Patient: sex M, age 33
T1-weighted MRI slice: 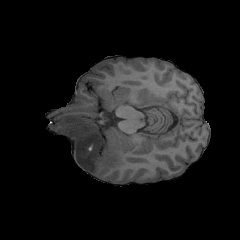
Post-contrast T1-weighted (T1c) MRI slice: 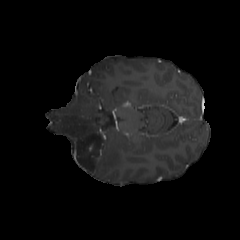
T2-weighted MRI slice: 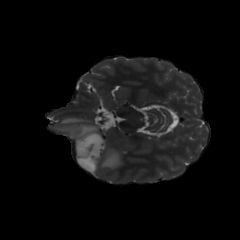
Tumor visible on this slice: yes
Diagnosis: Astrocytoma, IDH-mutant
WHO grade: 4